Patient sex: M
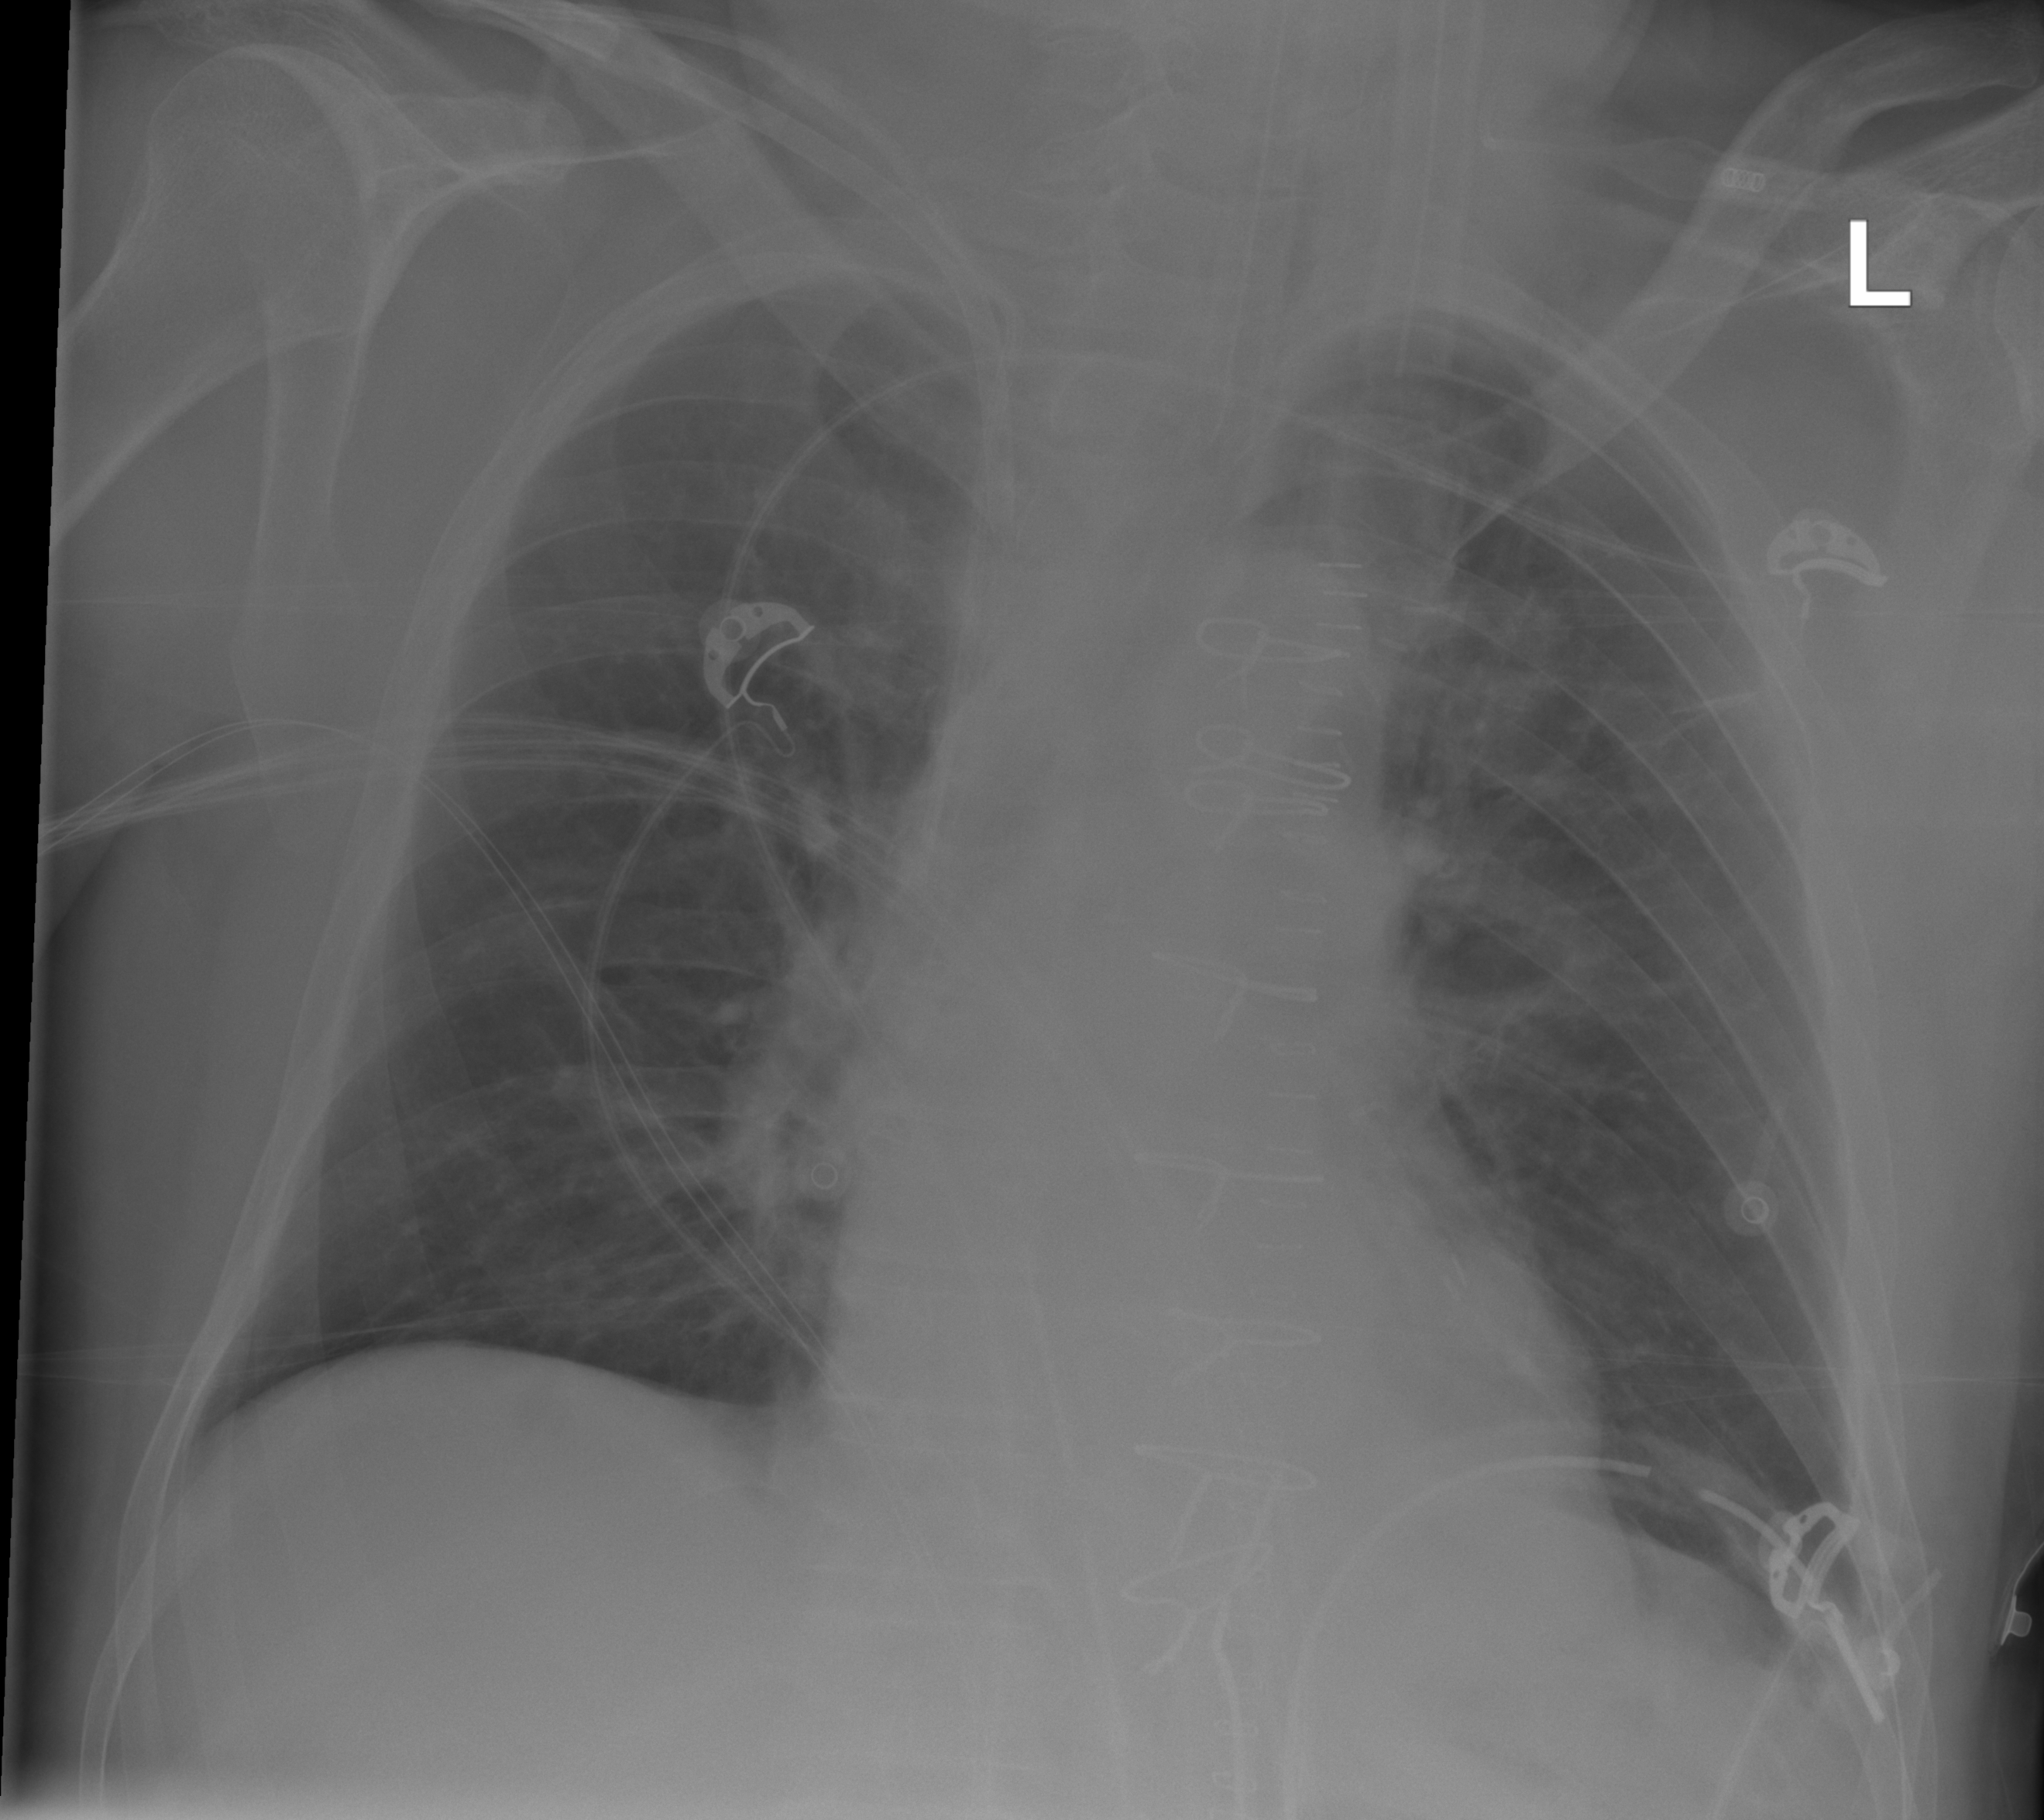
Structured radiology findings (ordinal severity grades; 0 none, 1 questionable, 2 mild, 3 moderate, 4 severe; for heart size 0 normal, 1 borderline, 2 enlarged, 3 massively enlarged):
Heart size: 0
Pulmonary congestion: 0
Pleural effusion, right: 0
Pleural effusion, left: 2
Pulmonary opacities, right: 0
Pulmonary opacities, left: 0
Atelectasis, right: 0
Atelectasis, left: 0